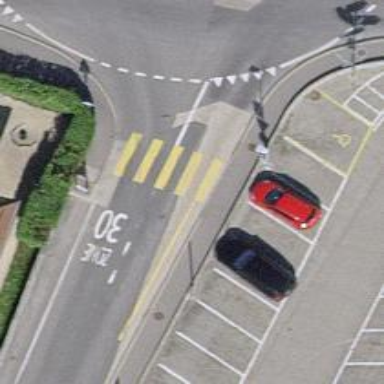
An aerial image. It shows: Marked road crossing.